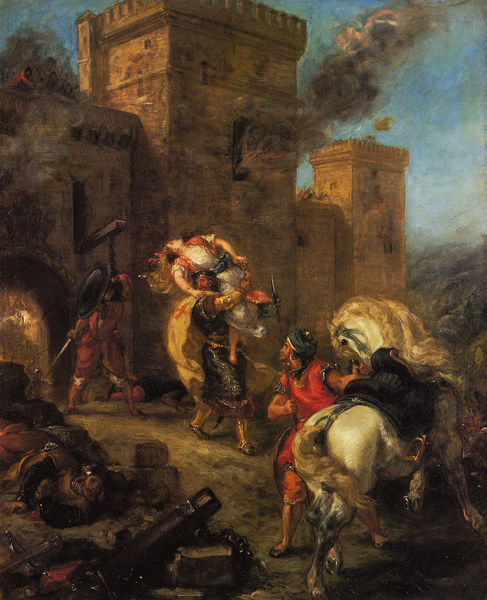
Titel: L'enlèvement de Rébecca, Die Entführung der Rebecca
Künstler: Eugène Delacroix
Standort: Paris
Institution: Musée du Louvre
Schlagwörter: angriff, blau, feuer, gemälde, himmel, kampf, mann, schatten, umhang, weiß, gelb, menschen, ocker, stadt, braun, fenster, frau, grau, hintergrund, kleid, licht, männer, schwarz, szene, gebäude, haus, rot, schloss, weg, geschichte, historie, mord, stein, steine, tot, tragen, natur, brücke, qualm, rauch, gold, pferd, pferde, reiter, turm, sattel, fahne, kette, mauer, brand, dampf, gewalt, krieg, schlacht, sturm, lanze, soldaten, tor, zinnen, flucht, eingang, schild, kanone, burg, kreuz, orient, türme, torbogen, brennen, flammen, festung, raub, schwert, waffen, tote, fliehen, getümmel, ritter, rüstung, schimmel, portal, stadttor, öffnung, eroberung, krieger, entführung, stadtmauer, kanonen, kanonenrohr, jagt, speer, gesattelt, verwundet, gefallene, turban, brandt, pluderhosen, rettung, sultan, suche, delacroix, burgtor, zugbrücke, portaö, brunst, einzug, schlosstor, huckepack, sabinerin, rauben, ohnmächtig, path, sattek, wegtragen, mmel, sabinnerinen